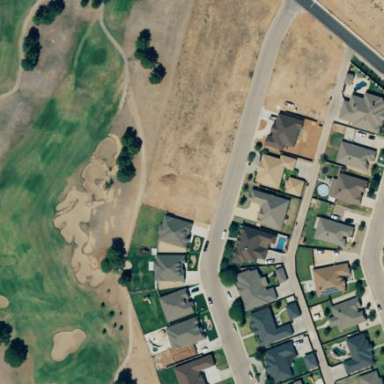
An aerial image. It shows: Well-maintained grassy area designated as golf fairway.